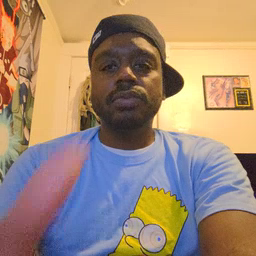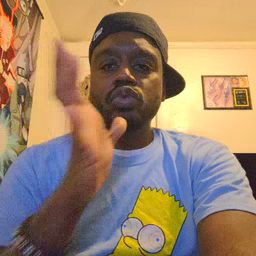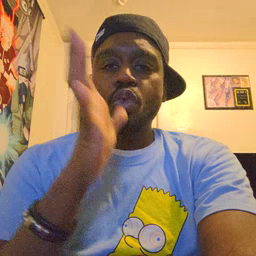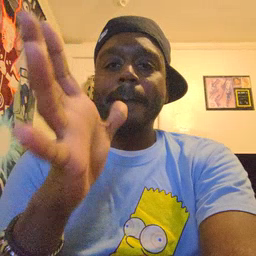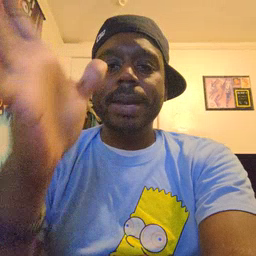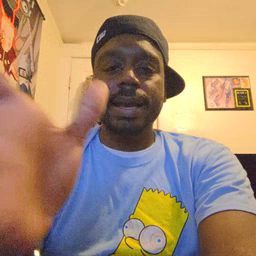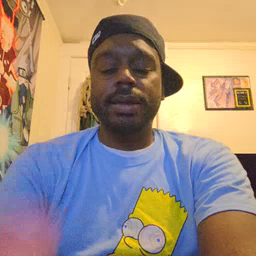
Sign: grandma